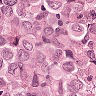
Metastatic tissue present: yes